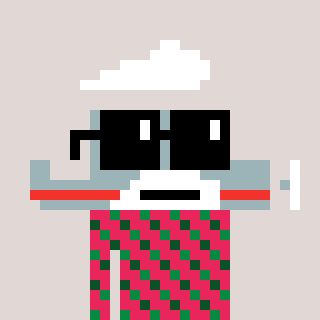
a pixel art character with square black sunglasses, a plane-shaped head and a redpinkish-colored body on a warm background